Field crop: maize
Growth stage: 2
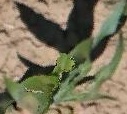
Species: maize